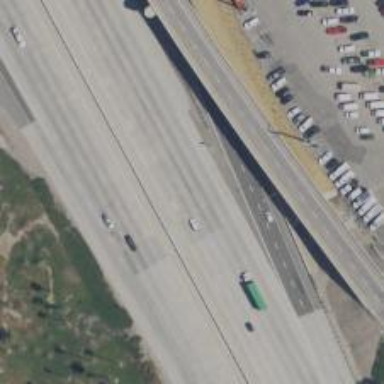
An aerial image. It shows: View of motorway.